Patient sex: F
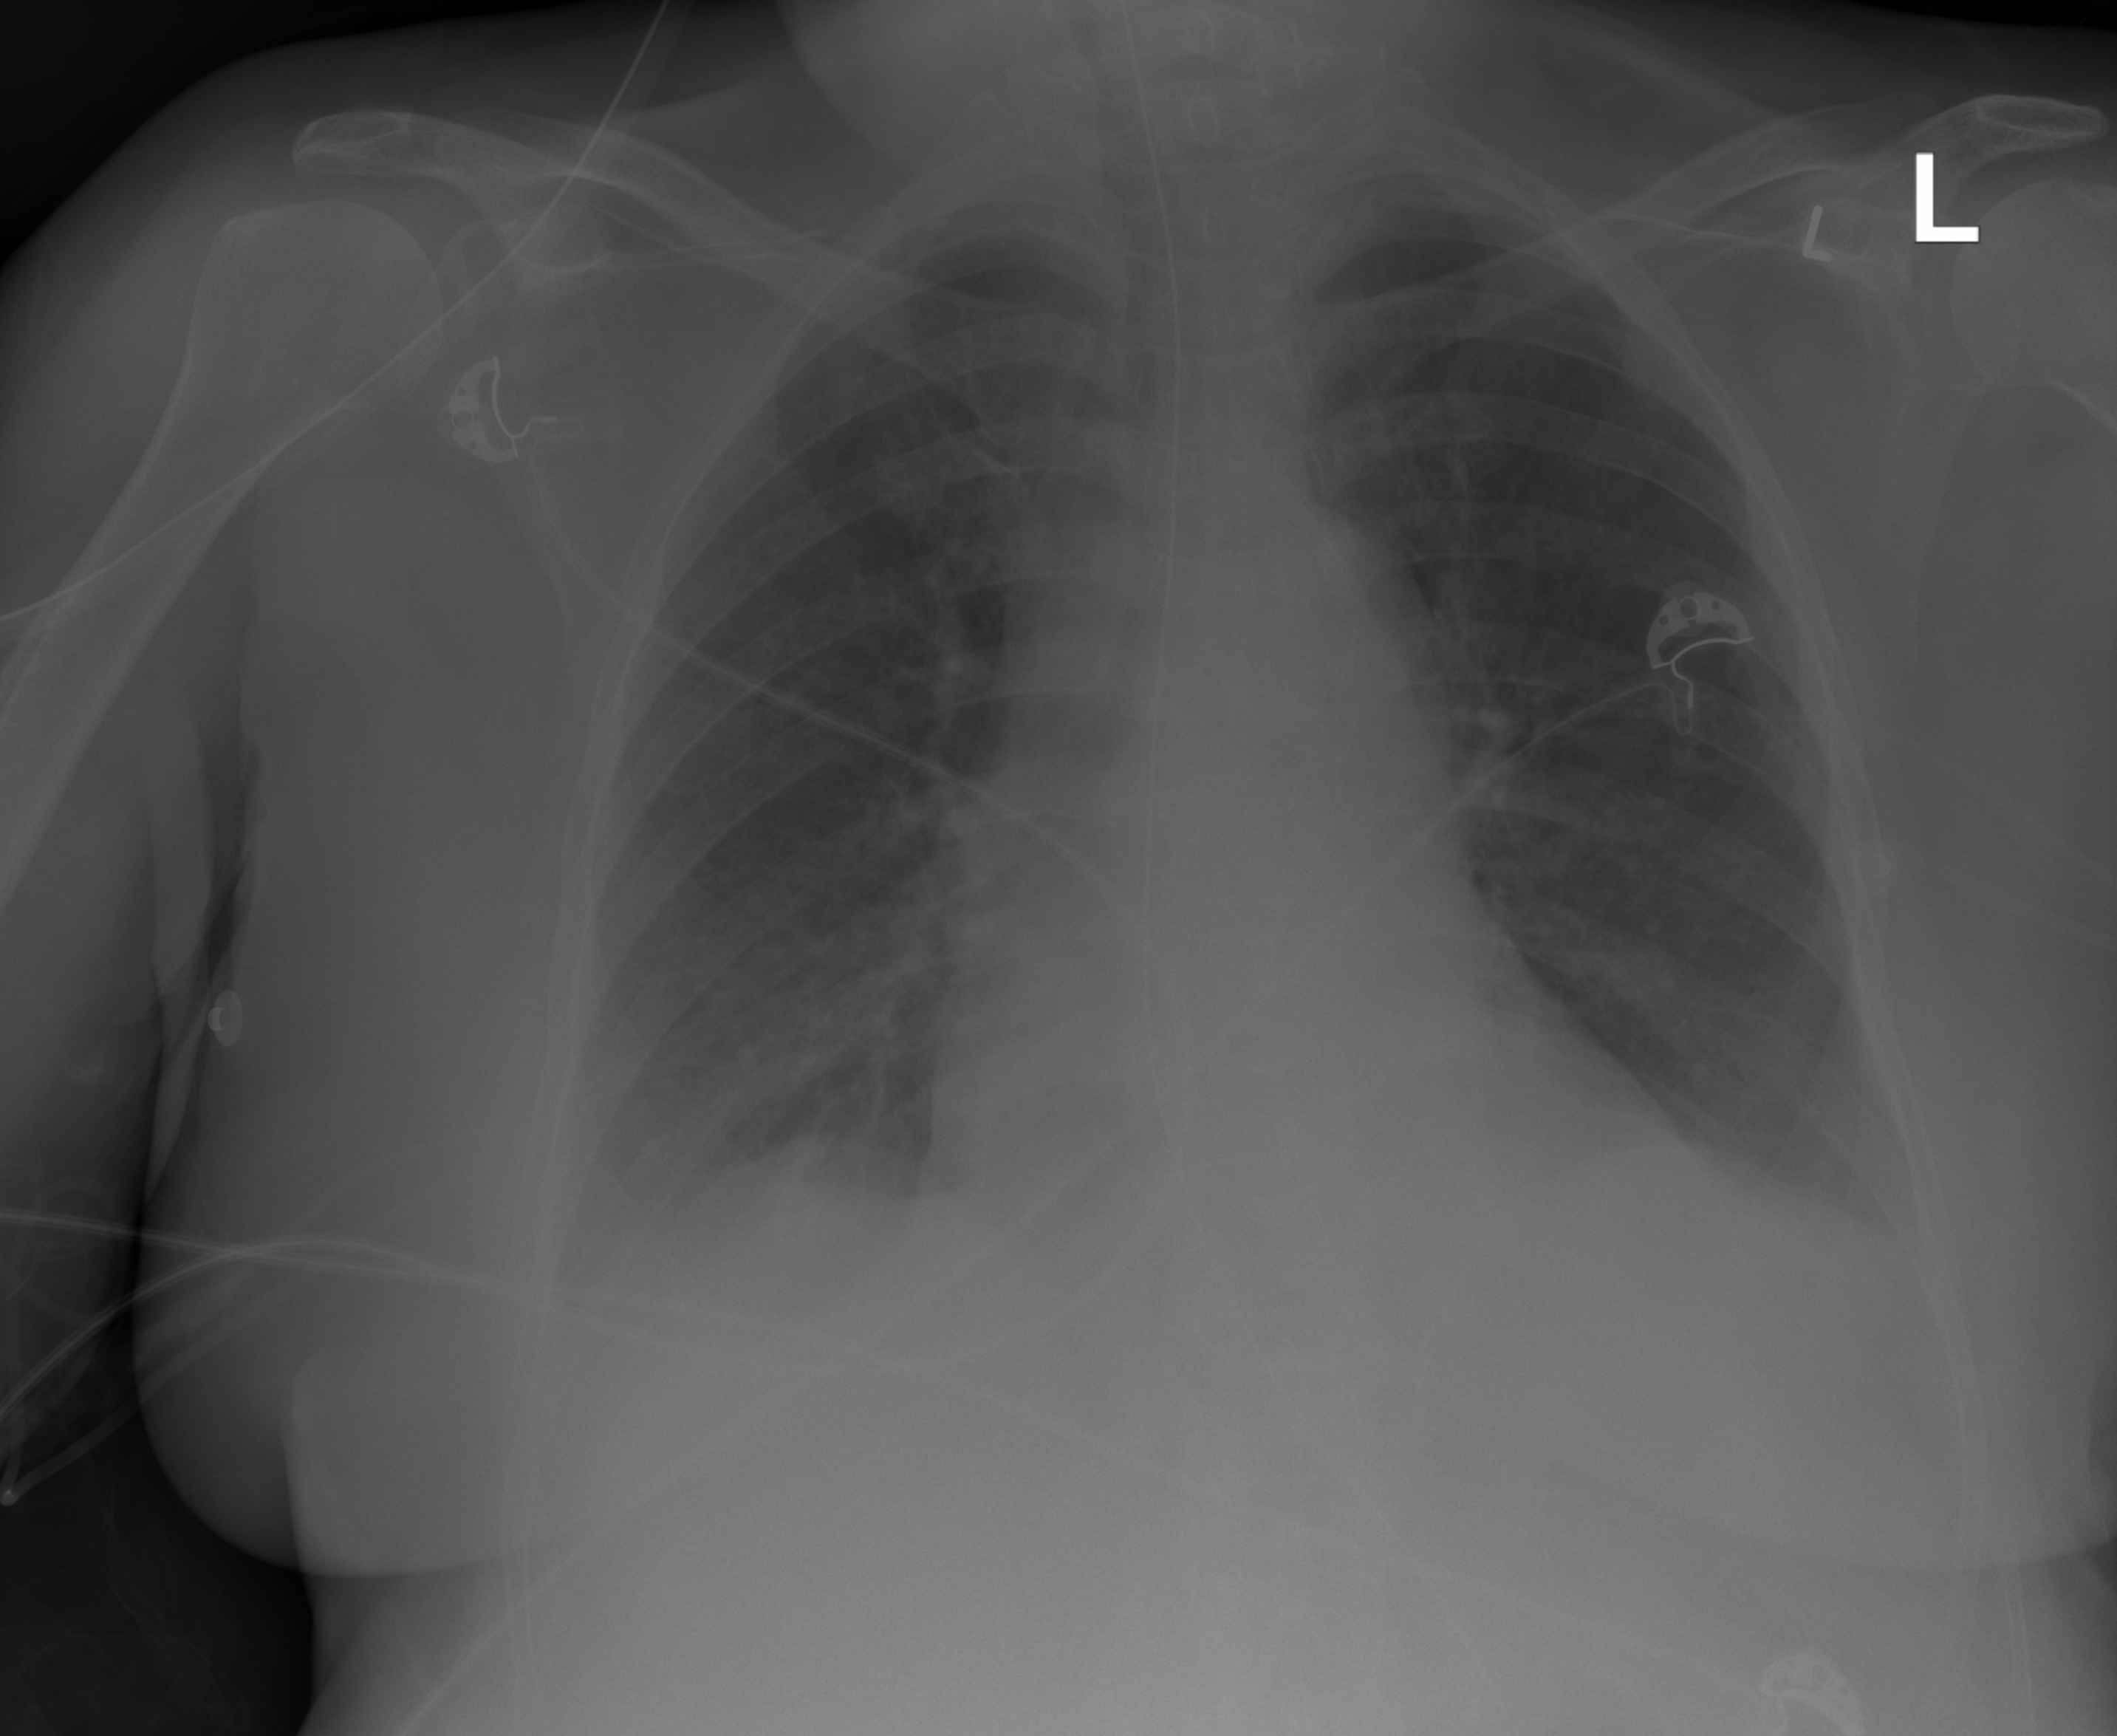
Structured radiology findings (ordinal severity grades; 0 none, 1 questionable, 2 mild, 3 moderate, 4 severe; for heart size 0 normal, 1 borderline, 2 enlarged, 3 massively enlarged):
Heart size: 0
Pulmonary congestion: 0
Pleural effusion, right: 2
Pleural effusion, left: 0
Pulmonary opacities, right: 0
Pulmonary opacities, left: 0
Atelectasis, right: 0
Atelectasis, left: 0